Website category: game
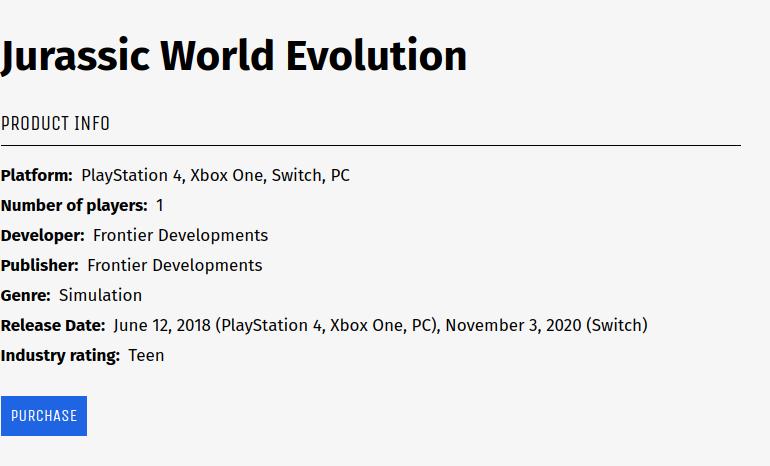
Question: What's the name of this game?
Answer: Jurassic World Evolution

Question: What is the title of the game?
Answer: Jurassic World Evolution

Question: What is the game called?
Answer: Jurassic World Evolution

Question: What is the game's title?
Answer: Jurassic World Evolution

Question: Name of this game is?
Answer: Jurassic World Evolution

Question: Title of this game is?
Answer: Jurassic World Evolution

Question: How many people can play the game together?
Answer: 1

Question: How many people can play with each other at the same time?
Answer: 1

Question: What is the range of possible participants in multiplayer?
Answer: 1

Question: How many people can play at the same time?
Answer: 1

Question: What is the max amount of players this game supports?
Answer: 1

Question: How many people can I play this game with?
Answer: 1

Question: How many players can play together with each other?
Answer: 1

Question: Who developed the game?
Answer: Frontier Developments

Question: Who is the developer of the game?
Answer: Frontier Developments

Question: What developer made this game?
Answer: Frontier Developments

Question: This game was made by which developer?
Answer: Frontier Developments

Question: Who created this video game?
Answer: Frontier Developments

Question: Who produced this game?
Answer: Frontier Developments

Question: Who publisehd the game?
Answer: Frontier Developments

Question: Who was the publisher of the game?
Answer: Frontier Developments

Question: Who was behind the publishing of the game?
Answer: Frontier Developments

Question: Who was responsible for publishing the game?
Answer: Frontier Developments

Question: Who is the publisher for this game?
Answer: Frontier Developments

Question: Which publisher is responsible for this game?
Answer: Frontier Developments

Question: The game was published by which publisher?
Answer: Frontier Developments

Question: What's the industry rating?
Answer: Teen

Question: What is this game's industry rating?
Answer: Teen

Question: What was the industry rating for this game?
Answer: Teen

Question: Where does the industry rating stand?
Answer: Teen

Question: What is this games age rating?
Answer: Teen

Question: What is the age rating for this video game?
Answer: Teen

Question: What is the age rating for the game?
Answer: Teen

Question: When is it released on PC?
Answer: June 12, 2018

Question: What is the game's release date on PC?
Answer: June 12, 2018

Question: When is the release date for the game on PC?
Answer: June 12, 2018

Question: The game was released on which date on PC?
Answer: June 12, 2018

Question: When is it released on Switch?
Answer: November 3, 2020

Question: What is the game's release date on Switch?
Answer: November 3, 2020

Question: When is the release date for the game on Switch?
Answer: November 3, 2020

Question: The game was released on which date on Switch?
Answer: November 3, 2020

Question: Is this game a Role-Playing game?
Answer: no

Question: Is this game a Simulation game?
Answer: yes

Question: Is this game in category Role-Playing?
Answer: no

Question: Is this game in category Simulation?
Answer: yes

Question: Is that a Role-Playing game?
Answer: no

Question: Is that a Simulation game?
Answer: yes

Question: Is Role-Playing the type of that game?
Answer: no

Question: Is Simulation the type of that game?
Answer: yes

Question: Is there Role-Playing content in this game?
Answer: no

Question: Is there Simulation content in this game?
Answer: yes

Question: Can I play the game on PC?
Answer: yes

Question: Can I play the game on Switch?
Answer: yes

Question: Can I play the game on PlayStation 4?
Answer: yes

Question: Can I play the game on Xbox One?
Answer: yes

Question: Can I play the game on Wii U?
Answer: no

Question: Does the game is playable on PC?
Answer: yes

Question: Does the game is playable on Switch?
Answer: yes

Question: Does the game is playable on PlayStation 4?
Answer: yes

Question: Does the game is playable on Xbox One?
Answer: yes

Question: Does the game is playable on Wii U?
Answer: no

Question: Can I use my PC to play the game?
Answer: yes

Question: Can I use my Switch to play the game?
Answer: yes

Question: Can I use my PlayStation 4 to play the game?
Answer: yes